Field crop: maize
Growth stage: 2
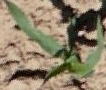
Species: maize